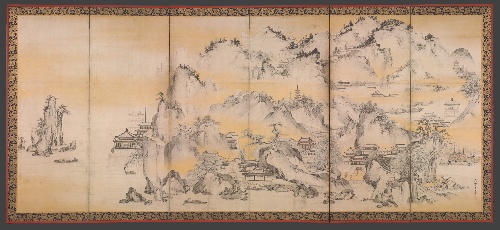
Title: 狩野山楽筆  金山西湖図屏風|Jinshan Island and West Lake
Artist: Kano Sanraku
Artist bio: Japanese, 1559–1635
Date: 1630
Object type: Screens
Classification: Paintings
Medium: Pair of six-panel folding screens; ink, color, and gold on paper
Culture: Japan
Period: Edo period (1615–1868)
Dimensions: Image: 60 1/16 in. × 11 ft. 9 in. (152.5 × 358.2 cm)
Overall with mounting: 67 5/16 in. × 12 ft. 4 1/4 in. (170.9 × 376.6 cm)
Department: Asian Art
Credit line: Mary Griggs Burke Collection, Gift of the Mary and Jackson Burke Foundation, 2015
Accession year: 2015
Repository: Metropolitan Museum of Art, New York, NY
Tags: Mountains|Landscapes